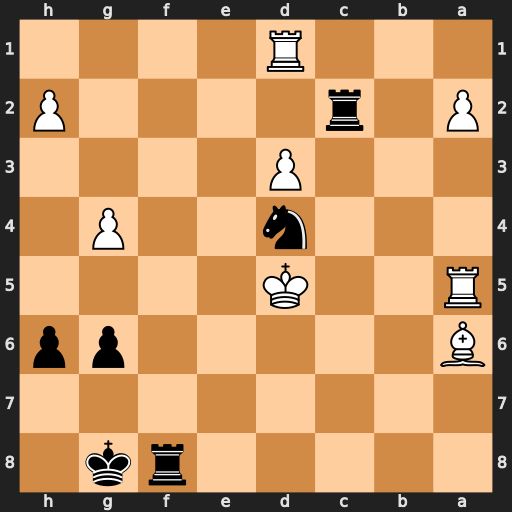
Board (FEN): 5rk1/8/B5pp/R2K4/3n2P1/3P4/P1r4P/3R4
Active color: b
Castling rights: -
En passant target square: -
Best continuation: Rd8+ Ke4 Re2+